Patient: sex F, age 60
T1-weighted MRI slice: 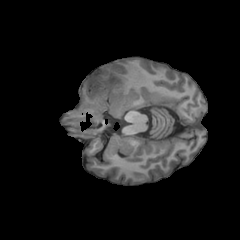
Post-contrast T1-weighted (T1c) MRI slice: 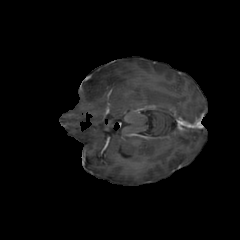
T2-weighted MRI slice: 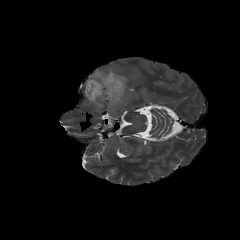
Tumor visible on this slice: yes
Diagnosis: Astrocytoma, IDH-mutant
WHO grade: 3